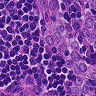
Metastatic tissue present: yes